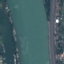
Land use / land cover: River